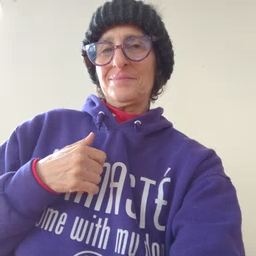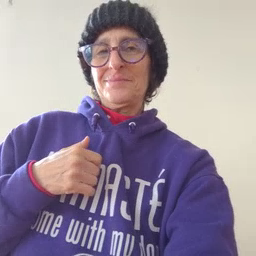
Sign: ear